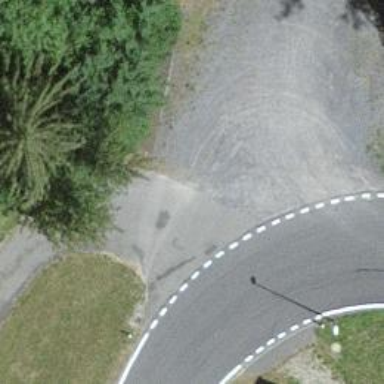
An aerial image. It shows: Driveway leading to service road.